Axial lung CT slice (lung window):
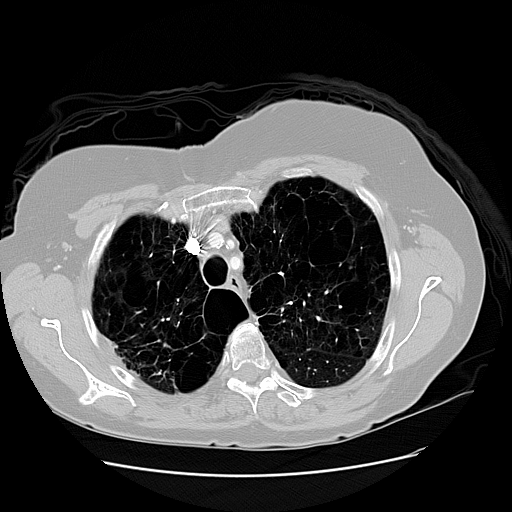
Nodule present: no